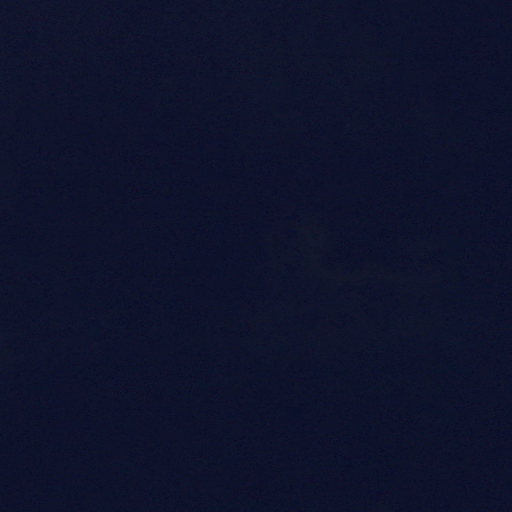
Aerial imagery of bar in New York named Ferryall Reef containing only open water